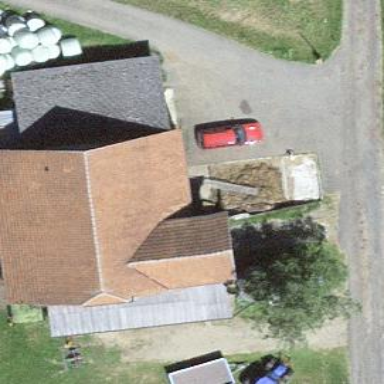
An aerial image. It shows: Barn.